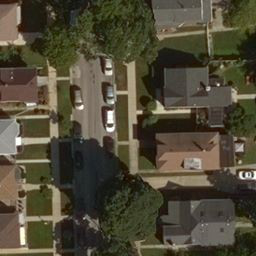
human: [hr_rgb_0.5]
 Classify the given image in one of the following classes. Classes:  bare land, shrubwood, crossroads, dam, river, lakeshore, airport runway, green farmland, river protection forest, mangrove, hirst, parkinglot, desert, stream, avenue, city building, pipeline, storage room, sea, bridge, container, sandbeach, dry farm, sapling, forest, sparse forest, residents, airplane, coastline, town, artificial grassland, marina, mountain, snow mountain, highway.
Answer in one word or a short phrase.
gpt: residents